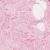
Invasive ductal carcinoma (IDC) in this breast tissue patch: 0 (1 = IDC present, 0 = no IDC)